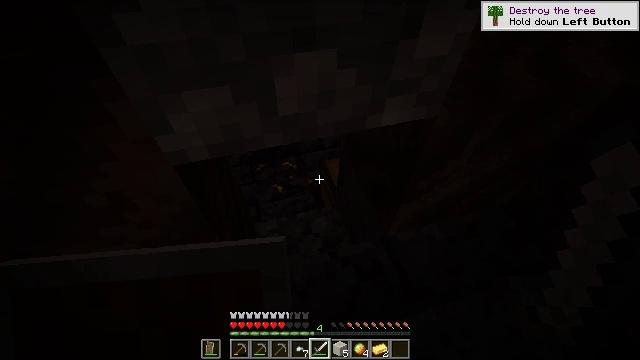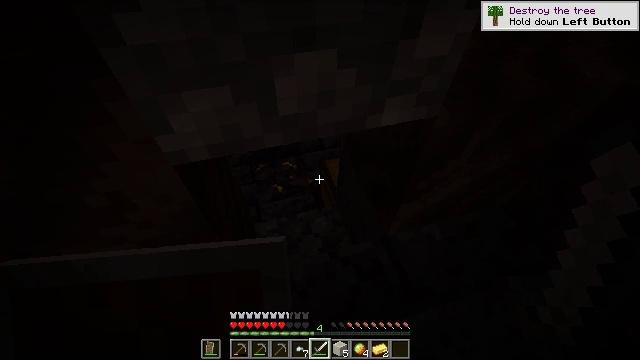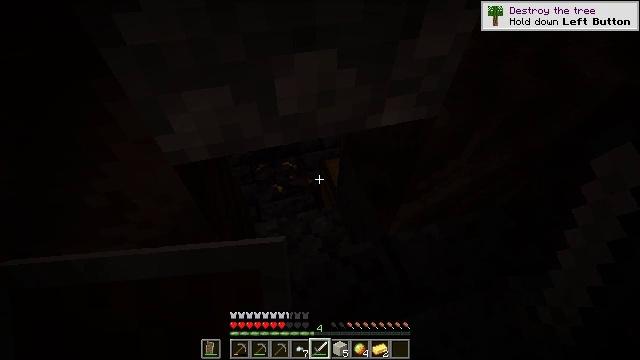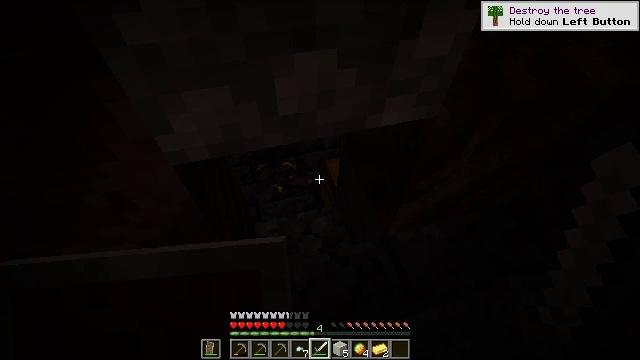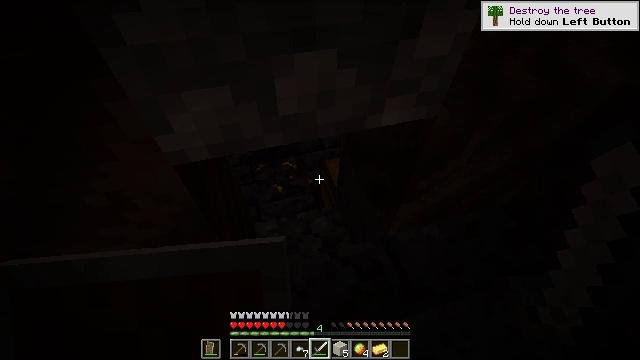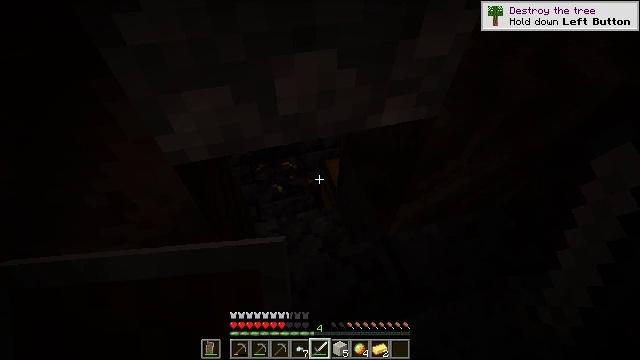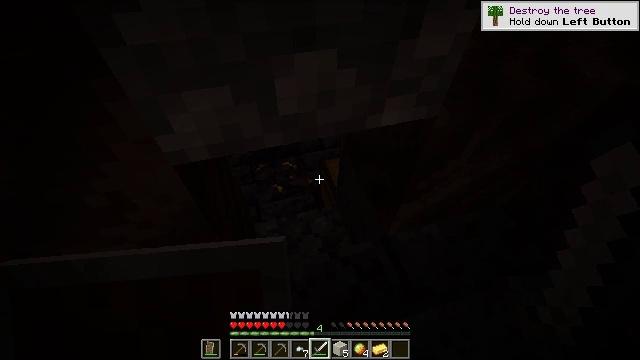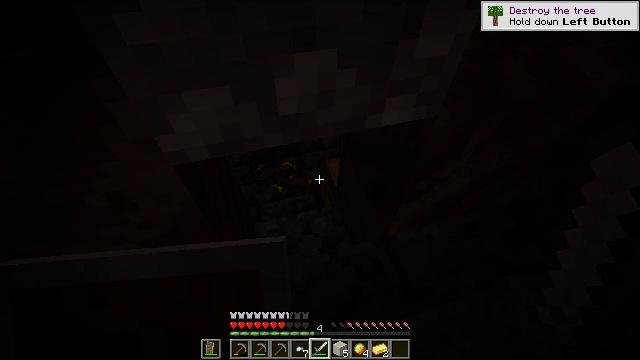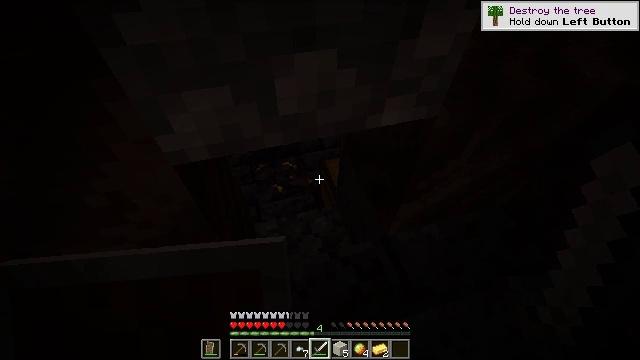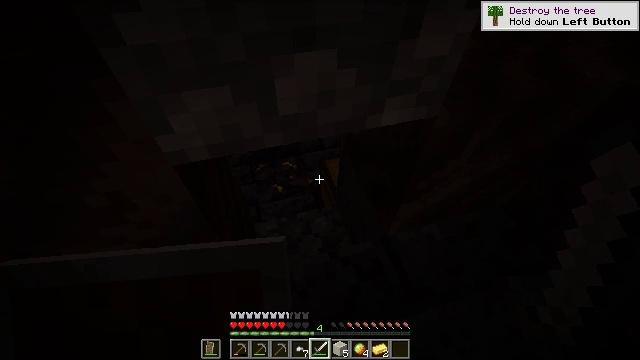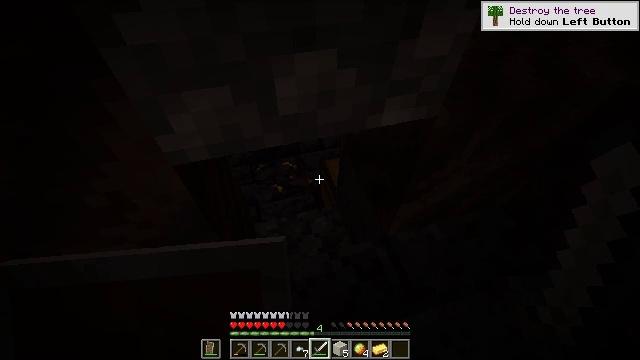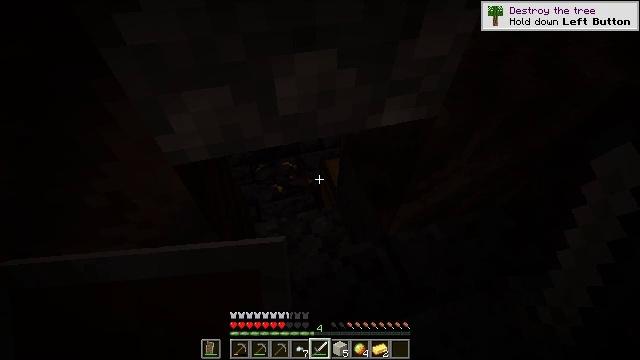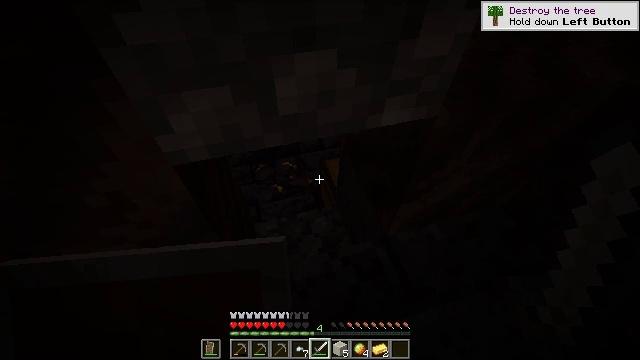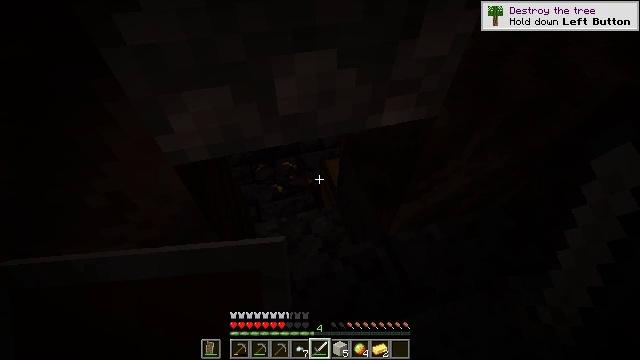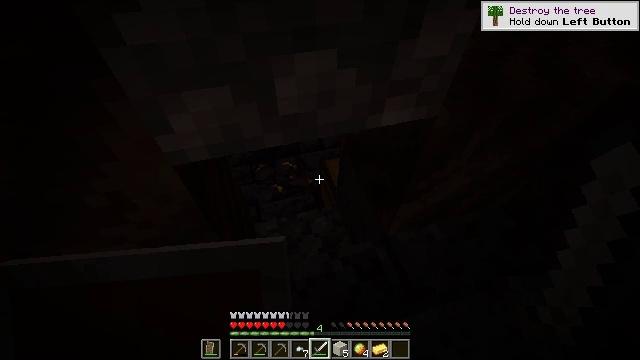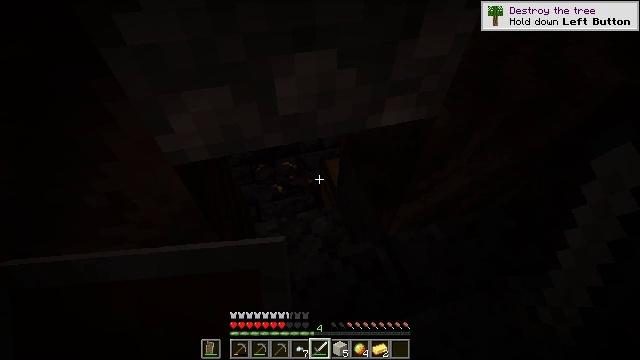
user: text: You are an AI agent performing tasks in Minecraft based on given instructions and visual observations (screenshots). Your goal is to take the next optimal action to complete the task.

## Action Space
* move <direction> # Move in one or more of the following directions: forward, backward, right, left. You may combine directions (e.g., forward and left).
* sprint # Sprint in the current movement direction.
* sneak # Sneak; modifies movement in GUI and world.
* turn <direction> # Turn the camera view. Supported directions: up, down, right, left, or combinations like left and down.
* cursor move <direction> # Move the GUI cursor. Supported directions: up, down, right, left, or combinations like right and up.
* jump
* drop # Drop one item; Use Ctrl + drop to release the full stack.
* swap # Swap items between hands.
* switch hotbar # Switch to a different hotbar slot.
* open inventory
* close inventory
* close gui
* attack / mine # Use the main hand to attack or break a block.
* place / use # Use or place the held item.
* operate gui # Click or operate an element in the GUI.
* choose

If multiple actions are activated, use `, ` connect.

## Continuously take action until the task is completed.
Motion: motion action
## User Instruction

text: Retrieve polished blackstone bricks from a structure.
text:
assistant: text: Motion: no_op
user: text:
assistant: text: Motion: no_op
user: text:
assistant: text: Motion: no_op
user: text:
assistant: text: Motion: no_op
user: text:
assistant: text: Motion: no_op
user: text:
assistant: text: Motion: no_op
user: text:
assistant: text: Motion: no_op
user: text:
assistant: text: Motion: no_op
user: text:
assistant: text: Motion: no_op
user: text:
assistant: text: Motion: no_op
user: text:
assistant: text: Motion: no_op
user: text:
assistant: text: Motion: no_op
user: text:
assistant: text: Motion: no_op
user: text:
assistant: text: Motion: no_op
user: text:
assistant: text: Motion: no_op
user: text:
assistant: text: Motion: no_op
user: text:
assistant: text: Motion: no_op
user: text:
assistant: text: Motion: no_op
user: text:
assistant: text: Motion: no_op
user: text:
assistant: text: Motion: no_op
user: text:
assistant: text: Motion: no_op
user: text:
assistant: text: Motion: no_op
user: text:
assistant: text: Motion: no_op
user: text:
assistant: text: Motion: no_op
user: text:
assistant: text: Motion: no_op
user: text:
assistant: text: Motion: no_op
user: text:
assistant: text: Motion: no_op
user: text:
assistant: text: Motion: no_op
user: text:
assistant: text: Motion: no_op
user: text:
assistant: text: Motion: no_op